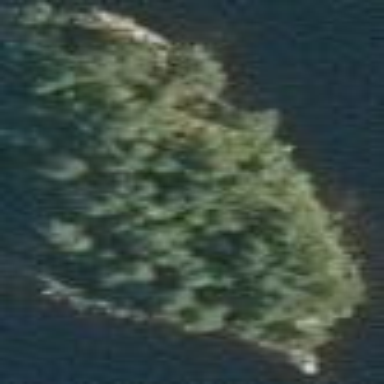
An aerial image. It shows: Island.